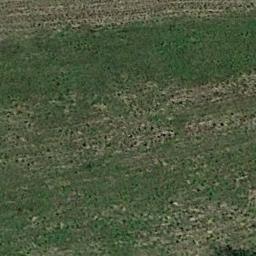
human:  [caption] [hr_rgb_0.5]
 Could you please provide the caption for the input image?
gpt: This meadow has different sparsity in different places .

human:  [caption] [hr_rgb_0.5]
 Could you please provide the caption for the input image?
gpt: There is no grass in some parts of the meadow .

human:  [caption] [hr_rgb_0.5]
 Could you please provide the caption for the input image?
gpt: There are lines of bare land on the meadow .

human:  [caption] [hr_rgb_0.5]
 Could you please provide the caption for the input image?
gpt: There is a wood on the grass .

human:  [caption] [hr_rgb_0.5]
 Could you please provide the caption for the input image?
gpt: A sparse meadow with some grass .